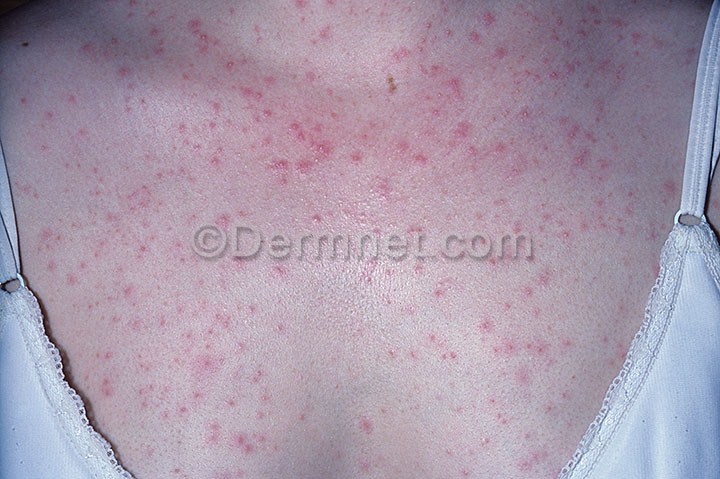
Disease: Cellulitis Impetigo and other Bacterial Infections